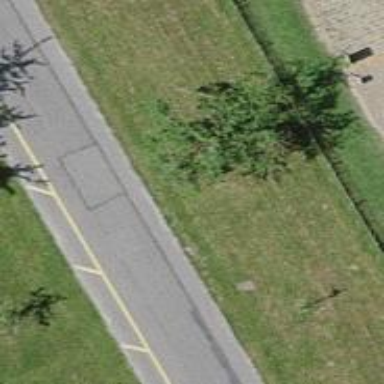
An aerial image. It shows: Avenue lined with deciduous broadleaved trees.